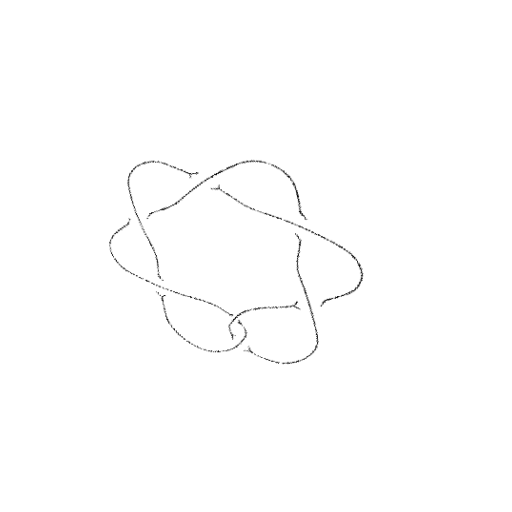
Crossing number: 7